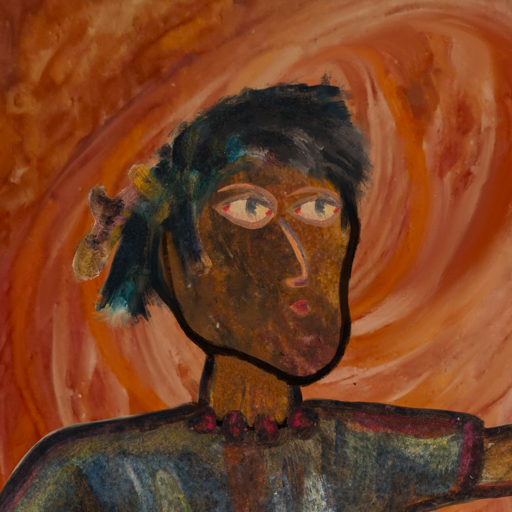
Background: Pious_Lady, Head And Neck Side: Mosgoul, Face Side: GypsyMother, Bust: Mosgoul, Hair Side: Pipe, Head Accessory: Blank, Second Necklace: Blank, Necklace: Mosgoul, Baby: Blank